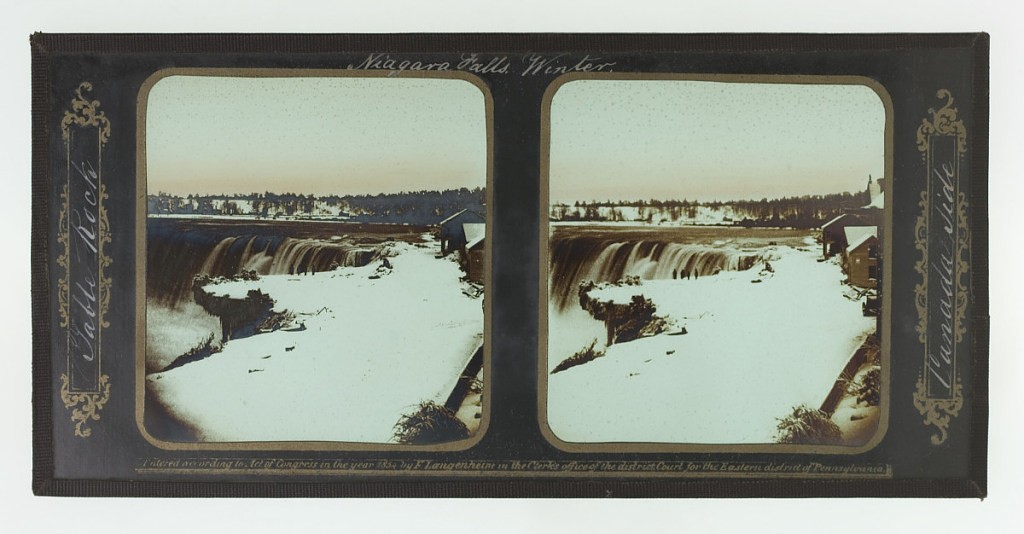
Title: Winter, Niagara Falls, Table Rock, Canada Side
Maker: Frederic and William Langenheim
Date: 1855
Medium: Glass stereoscopic transparency, black tape, brush and white and gold ink
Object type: Photograph
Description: Two identical images showing the falls with snow-covered cliff, and buildings at right.